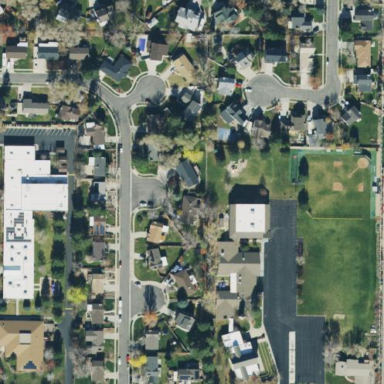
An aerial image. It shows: School.